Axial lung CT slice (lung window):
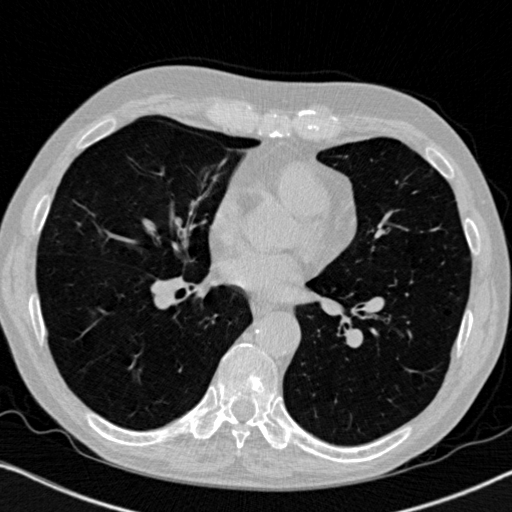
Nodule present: no